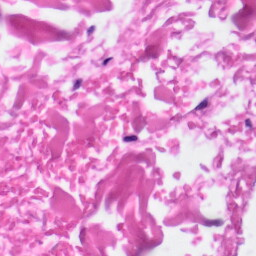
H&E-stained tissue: Skin